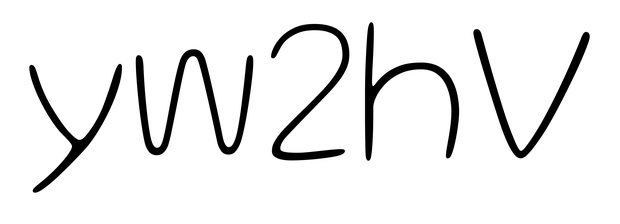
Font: Gluten_Thin